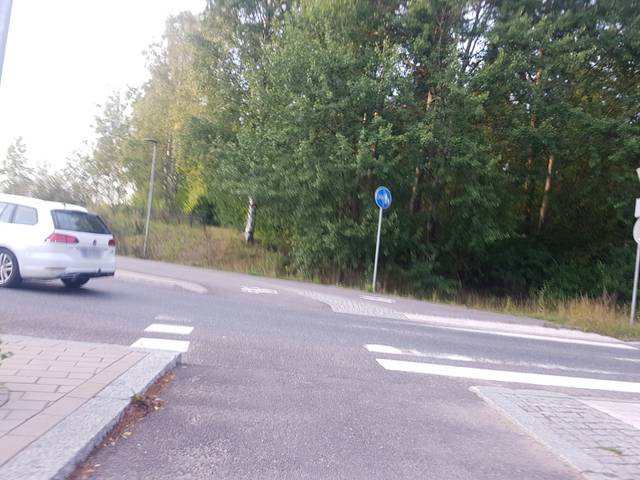
Region: Finland
Coordinates: 60.255, 24.954